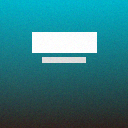
Screen state: on